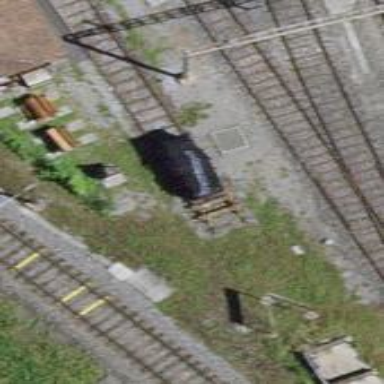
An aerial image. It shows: Railway buffer stop.